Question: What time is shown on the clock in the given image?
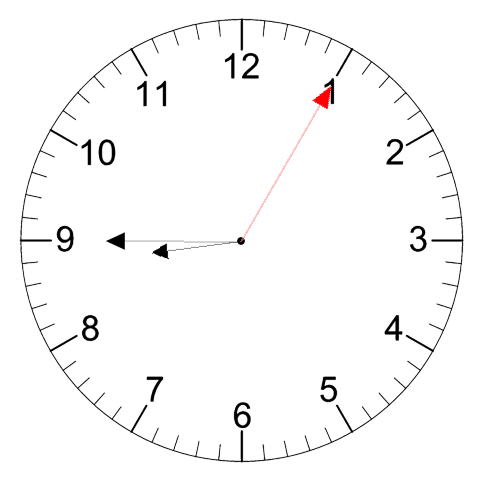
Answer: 08:45:05